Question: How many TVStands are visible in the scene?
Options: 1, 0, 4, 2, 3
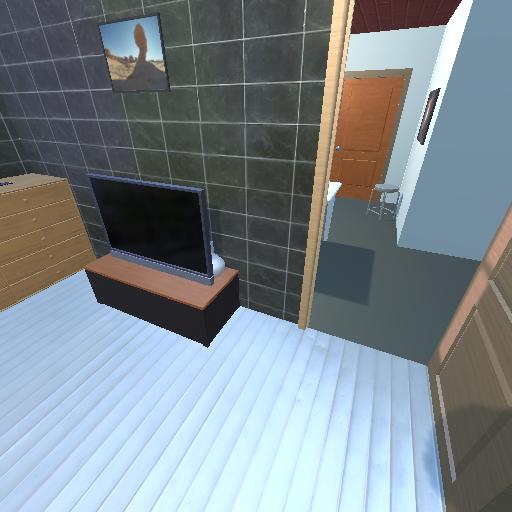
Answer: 1